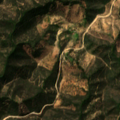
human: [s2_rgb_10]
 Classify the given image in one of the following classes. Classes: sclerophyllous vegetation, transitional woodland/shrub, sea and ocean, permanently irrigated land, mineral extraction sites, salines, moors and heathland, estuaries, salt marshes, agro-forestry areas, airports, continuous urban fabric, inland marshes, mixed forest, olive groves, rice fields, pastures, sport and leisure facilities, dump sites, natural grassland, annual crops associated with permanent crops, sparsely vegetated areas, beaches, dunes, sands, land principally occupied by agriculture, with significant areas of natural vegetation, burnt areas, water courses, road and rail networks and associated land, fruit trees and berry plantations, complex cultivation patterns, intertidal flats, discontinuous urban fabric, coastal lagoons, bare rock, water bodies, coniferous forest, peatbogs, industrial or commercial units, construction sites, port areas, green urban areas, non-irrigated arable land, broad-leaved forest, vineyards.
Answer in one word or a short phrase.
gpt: broad-leaved forest, sclerophyllous vegetation, transitional woodland/shrub